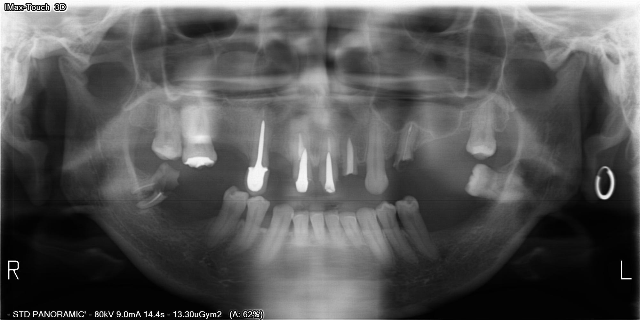
adult